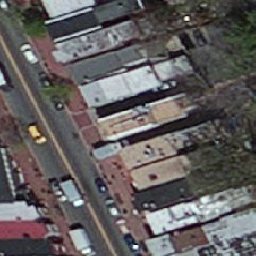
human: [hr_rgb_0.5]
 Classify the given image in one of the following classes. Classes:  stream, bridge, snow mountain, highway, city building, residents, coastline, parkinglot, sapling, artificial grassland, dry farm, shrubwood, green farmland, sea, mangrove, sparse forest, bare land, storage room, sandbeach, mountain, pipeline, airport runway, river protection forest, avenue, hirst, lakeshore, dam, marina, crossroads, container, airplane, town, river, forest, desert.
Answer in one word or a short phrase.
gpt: city building